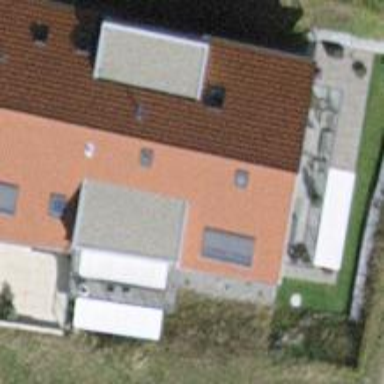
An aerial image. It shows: Small solar photovoltaic panel generator installed on roof.